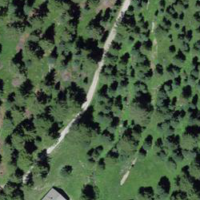
EUNIS habitat code: 43
Species observed at this site:
Astragalus alpinus